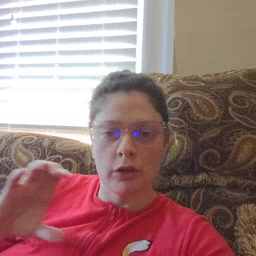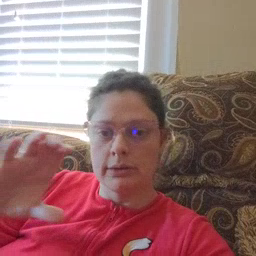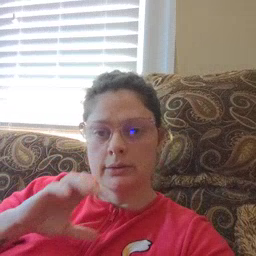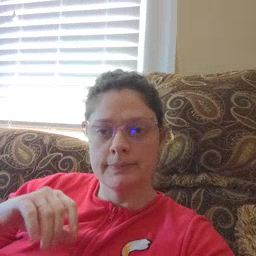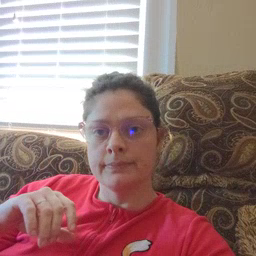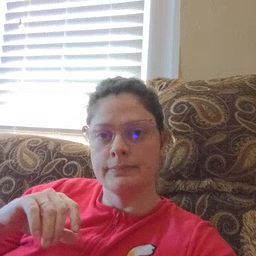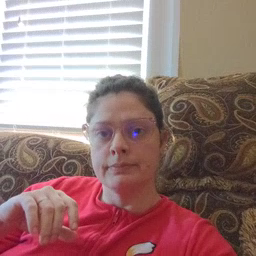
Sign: chocolate